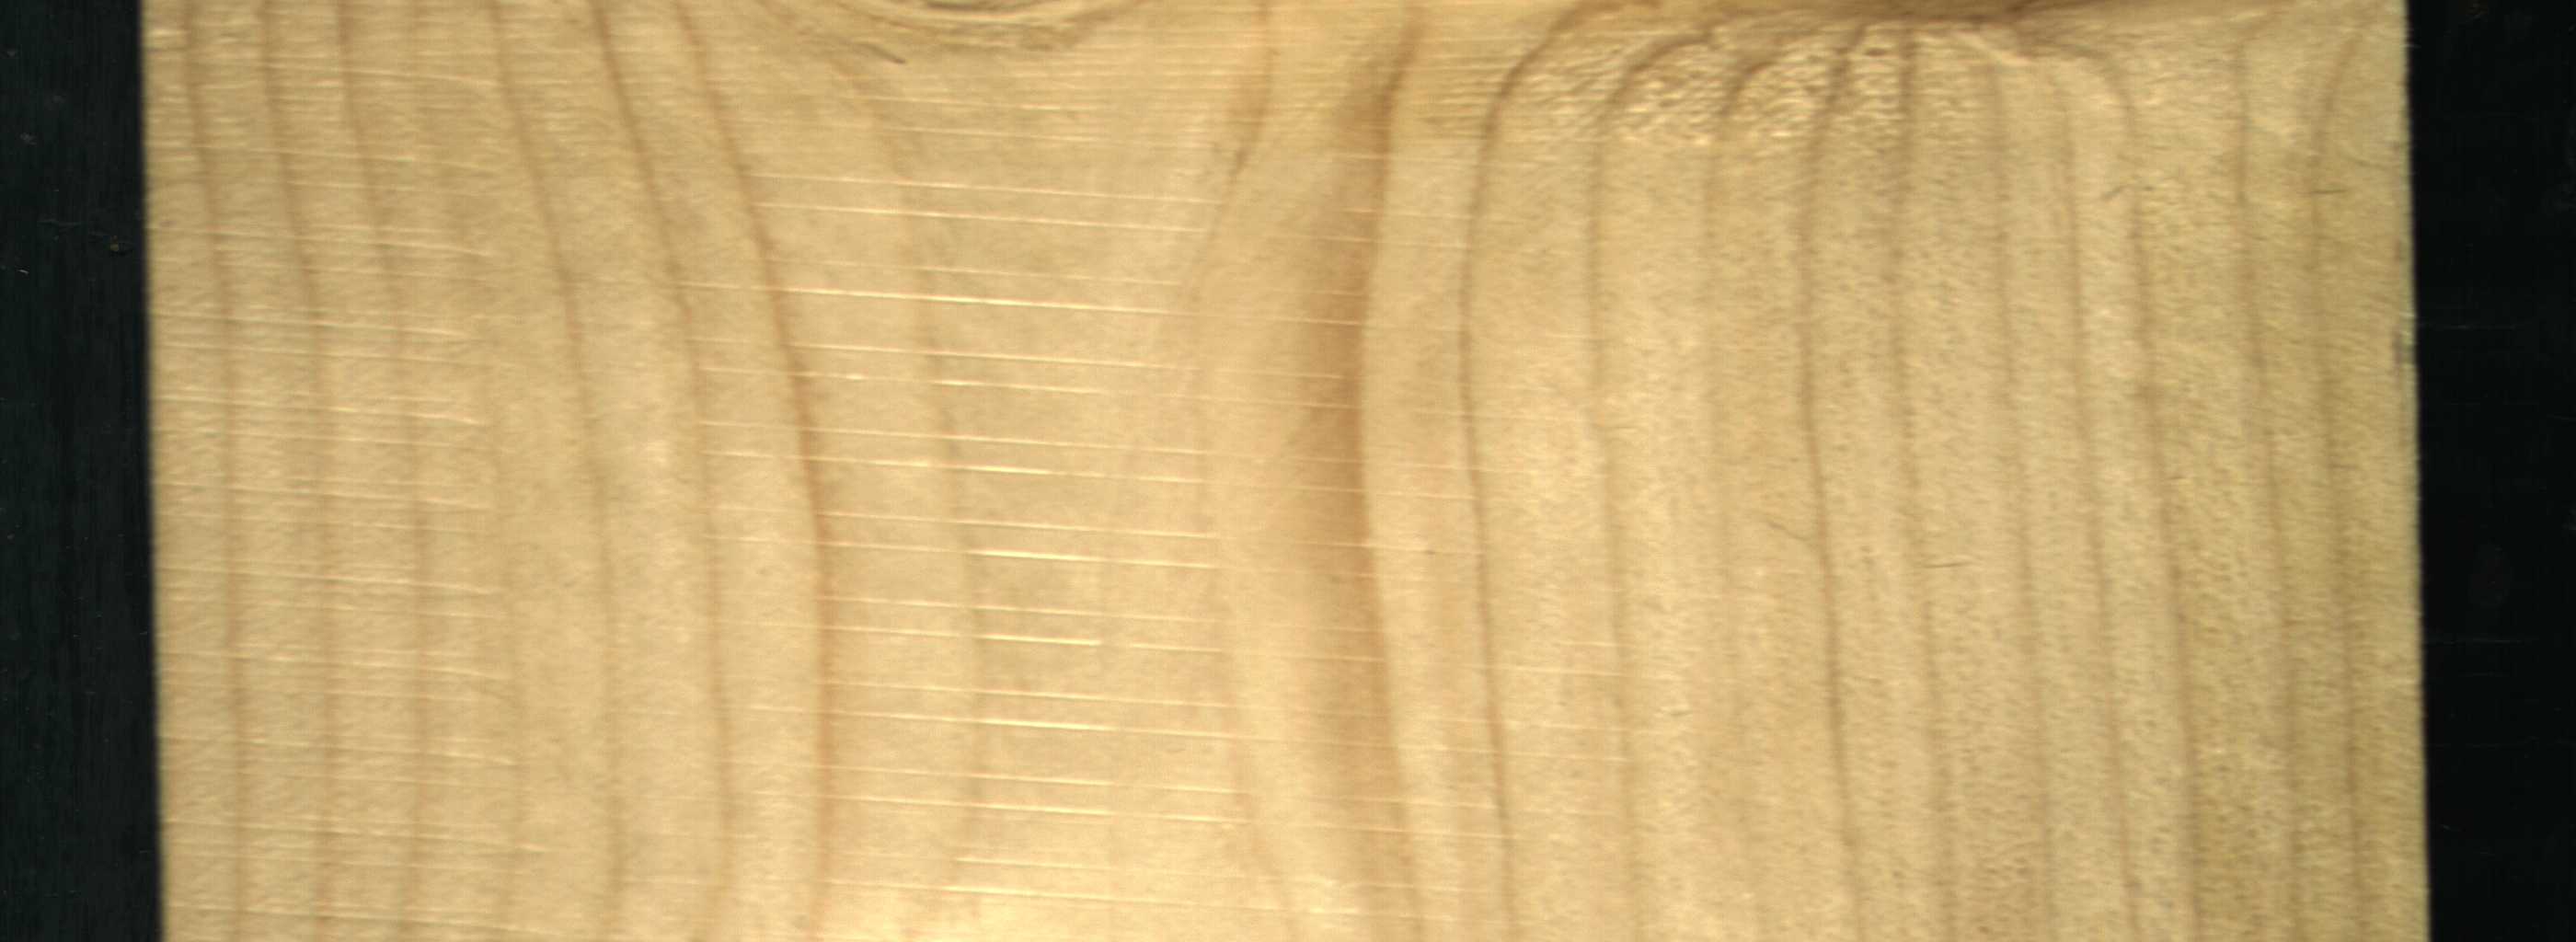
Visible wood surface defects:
Live_Knot
Live_Knot